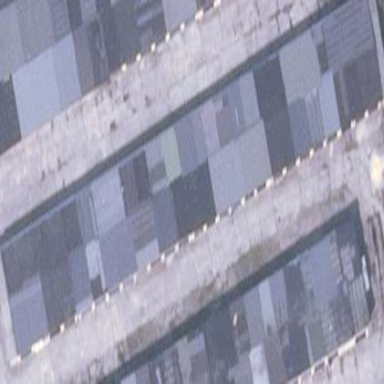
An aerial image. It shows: Garage building.